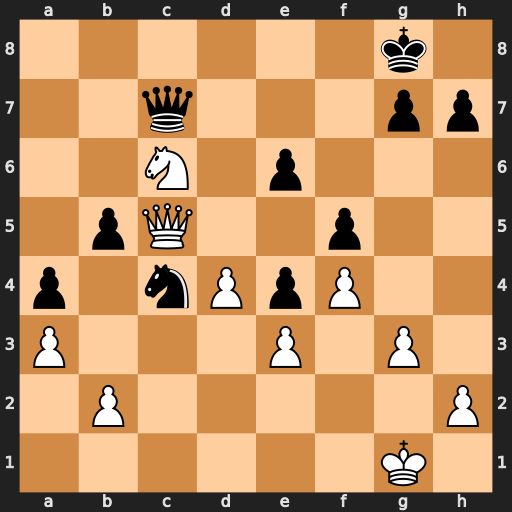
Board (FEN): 6k1/2q3pp/2N1p3/1pQ2p2/p1nPpP2/P3P1P1/1P5P/6K1
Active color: w
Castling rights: -
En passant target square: -
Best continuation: Ne7+ Qxe7 Qxe7